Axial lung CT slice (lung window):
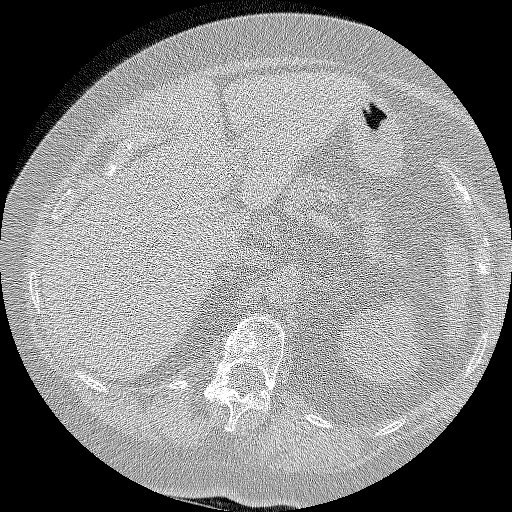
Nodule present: no